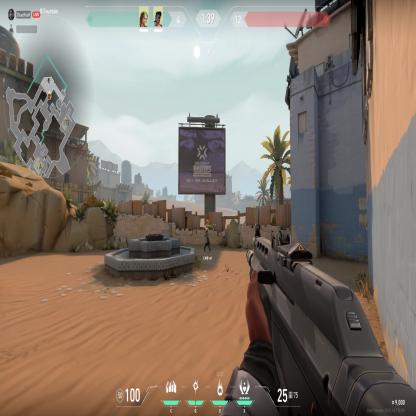
Label: teammate